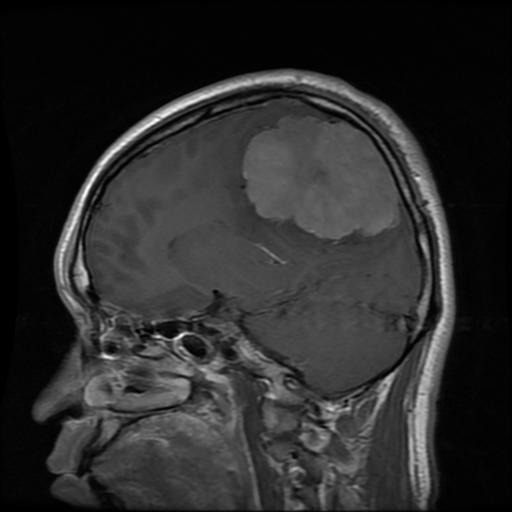
Label: meningioma